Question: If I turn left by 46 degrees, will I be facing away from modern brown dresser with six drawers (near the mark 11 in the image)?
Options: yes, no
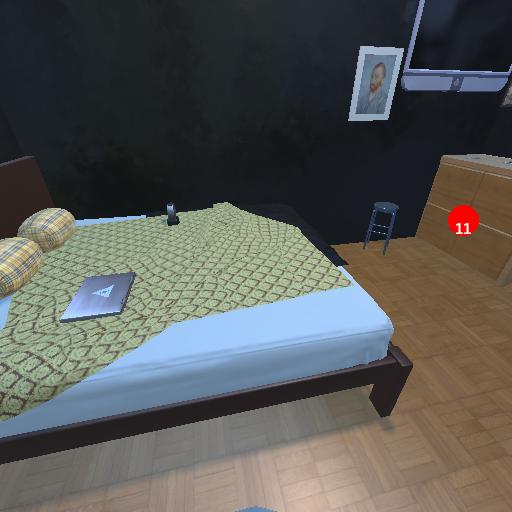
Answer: yes